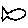
Label: fish